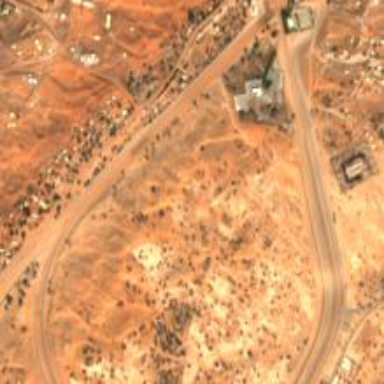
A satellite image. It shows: Track on leisure land dedicated to camel racing.